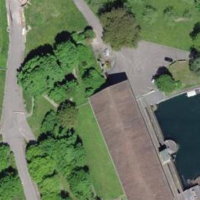
EUNIS habitat code: 55
Species observed at this site:
Muscicapa striata
Leonurus cardiaca
Carduelis carduelis
Salvia pratensis